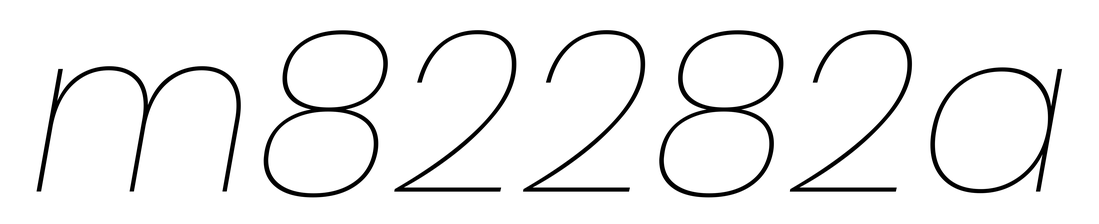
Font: Poppins-ThinItalic